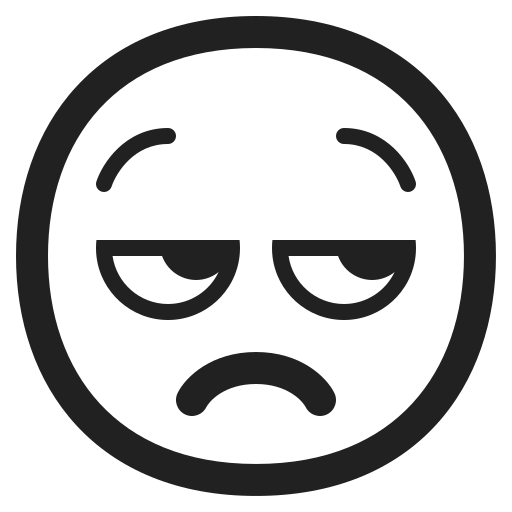
unamused face high contrast